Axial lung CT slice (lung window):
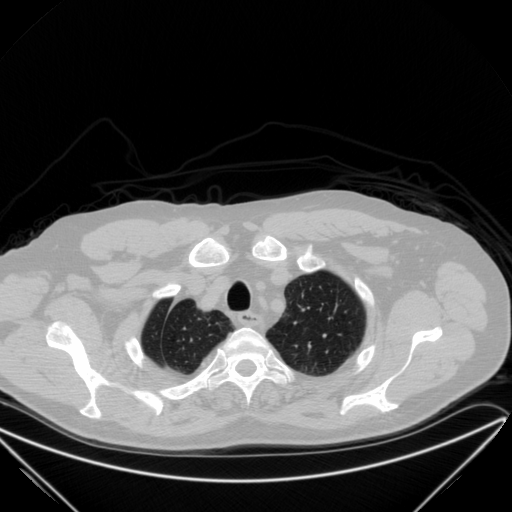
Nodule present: no